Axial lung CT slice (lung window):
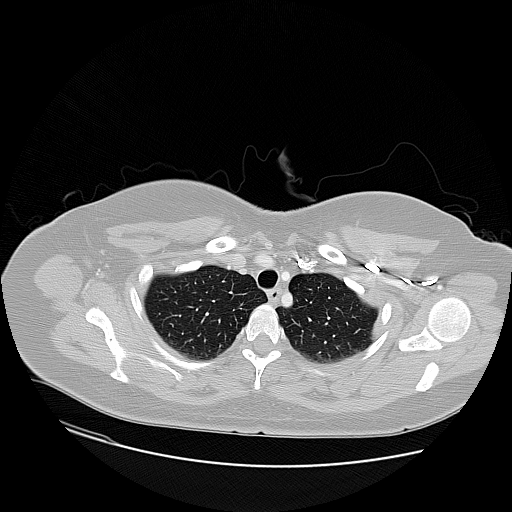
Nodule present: no